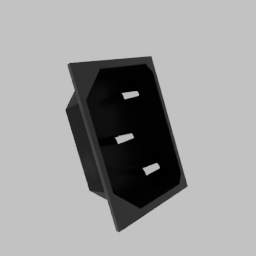
Label: electronics